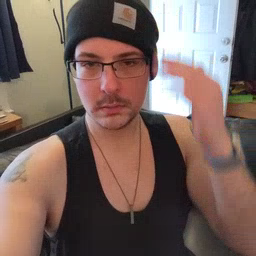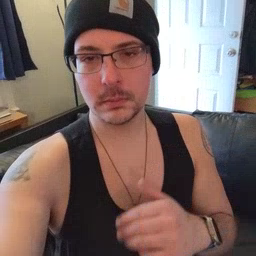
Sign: hat